【题型】选择题　【知识点】立体几何　【难度】easy
如图所示的几何体是从棱长为 2 的正方体中截去到正方体的某个顶点的距离均为 2 的几何体后的剩余部分，则该几何体的表面积为（）

\vspace{1em}
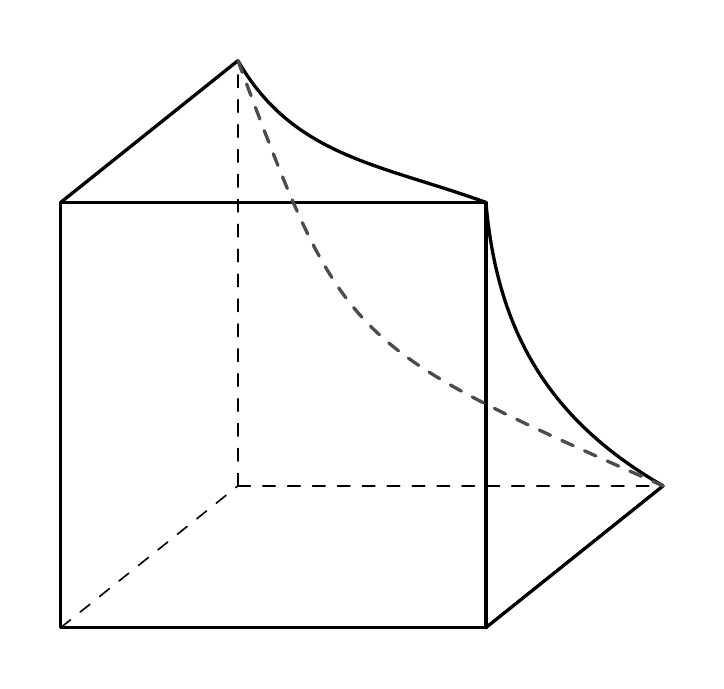
【解答】

A. \(24 - 3\pi\) \quad B. \(24 - \pi\) \quad C. \(24 + \pi\) \quad D. \(24 + 5\pi\)

\vspace{1em}

\textbf{【答案】} \(\boldsymbol{B}\)

\vspace{1em}

\textbf{【解析】}
由题意知，该几何体是从棱长为 2 的正方体中截去以正方体某个顶点为球心，2 为半径的 \(\dfrac{1}{8}\) 球后的剩余部分，

则其表面积
\[
S = 6 \times 2^2 - 3 \times \dfrac{1}{4} \times \pi \times 2^2 + \dfrac{1}{8} \times 4 \times \pi \times 2^2 = 24 - \pi.
\]